Field crop: tomato
Growth stage: 1
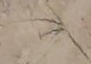
Species: cyperus